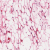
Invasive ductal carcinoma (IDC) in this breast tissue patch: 0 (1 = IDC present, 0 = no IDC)